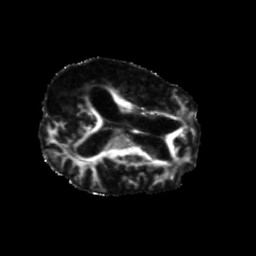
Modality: FA
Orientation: axial
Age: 67
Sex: male
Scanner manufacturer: siemens
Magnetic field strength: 3 T
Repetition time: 5.25 s
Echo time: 0.08 s